Question: I'm trying to list down all user owned events in my app. The method for says i need of the user to get retrieve all the user owned events. I can not see the in my account over EventBrite. Can you please tell me where i can find this in EventBrite website ?
I do get the User Id from the parsed authentication as shown in below screenshot.

Current i have manually created the request to get the response. I plan to make this automated, can you tell me the steps to get from EventBrite. Are there any methods of that would return me the same, if i cant get it from EventBrite website ?
Awaiting replies.
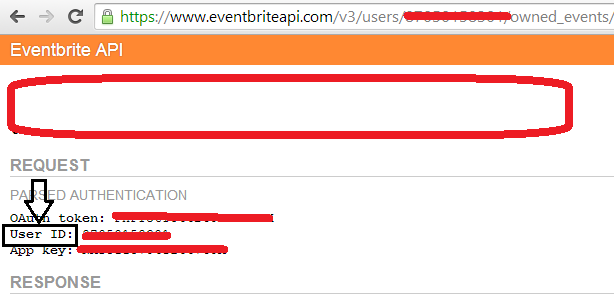
Answer: Checked with EventBrite Team, they say "instead of passing the UserId we can pass 'me' in the query string".
Example - <URL>
Hope this helps !